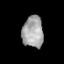
Tissue: prostate
Cell type: B cells
Senescence score: 0.3543
Nuclear area (px): 643
Mean DAPI intensity: 165.639